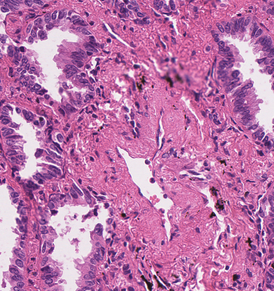
Tumor epithelial tissue: yes
Tumor-associated stroma tissue: yes
Normal tissue: no